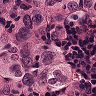
Metastatic tissue present: yes